Field crop: tomato
Growth stage: 1
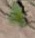
Species: solanum